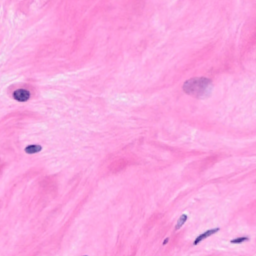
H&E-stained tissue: Breast